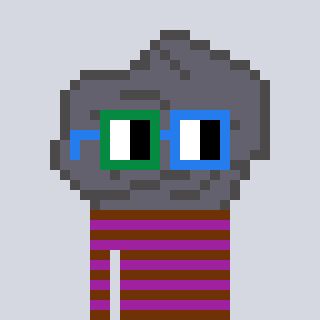
a pixel art character with square green and blue glasses, a rock-shaped head and a magenta-colored body on a cool background